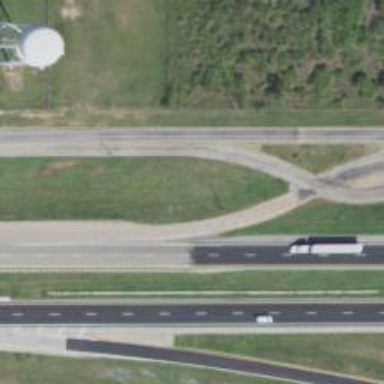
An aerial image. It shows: Asphalt road of tertiary classification with frontage road.